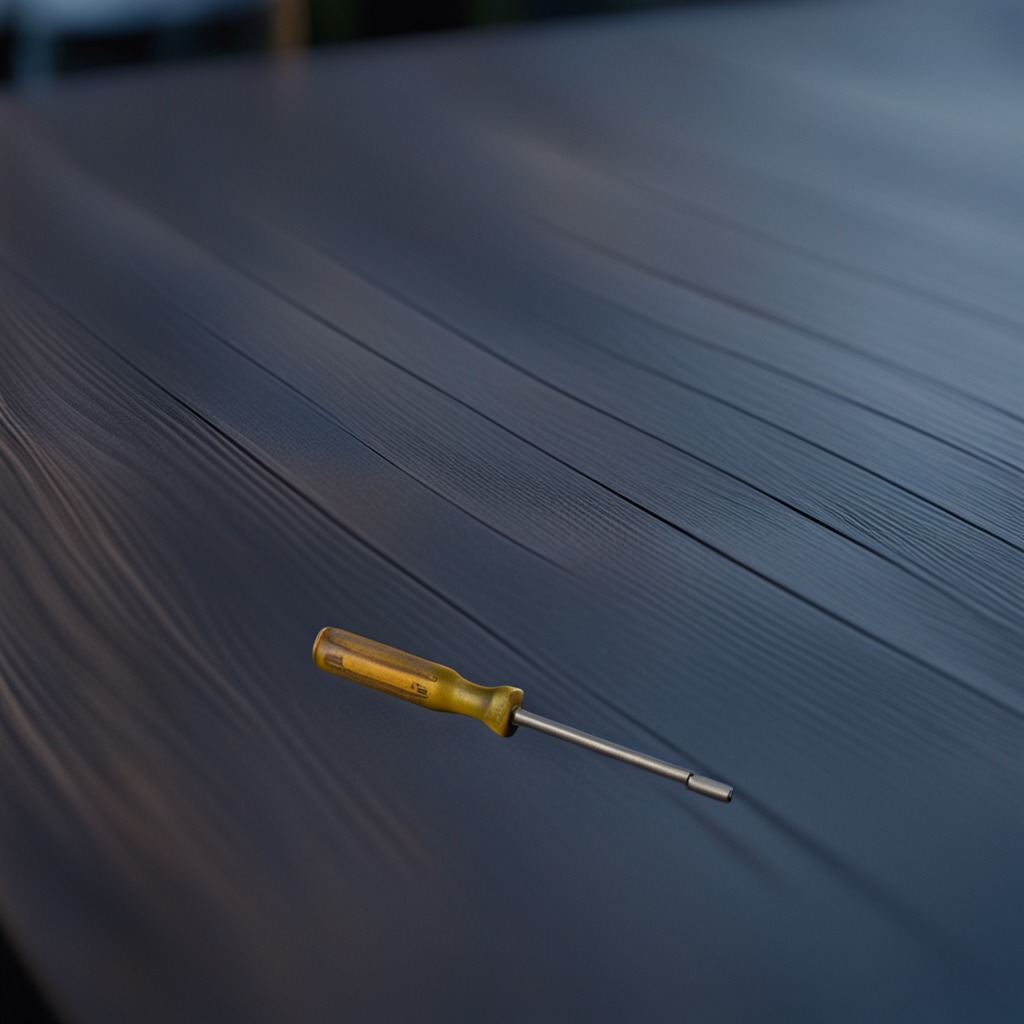
A screwdriver is lying on the table.